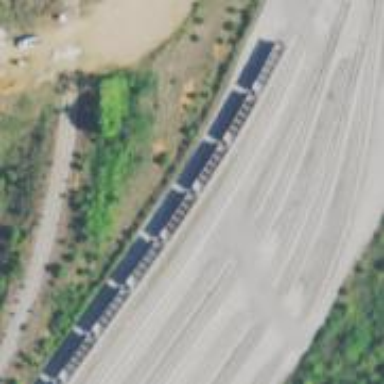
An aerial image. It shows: Railway yard used for servicing trains.